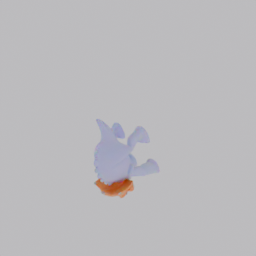
Label: animals